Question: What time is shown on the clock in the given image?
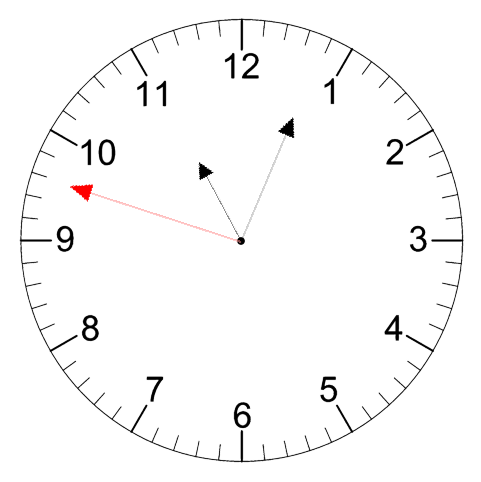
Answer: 11:03:48